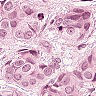
Metastatic tissue present: yes